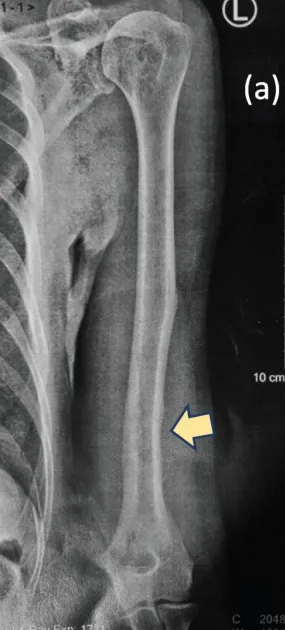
Anteroposterior.
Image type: radiology (x_ray)